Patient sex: F
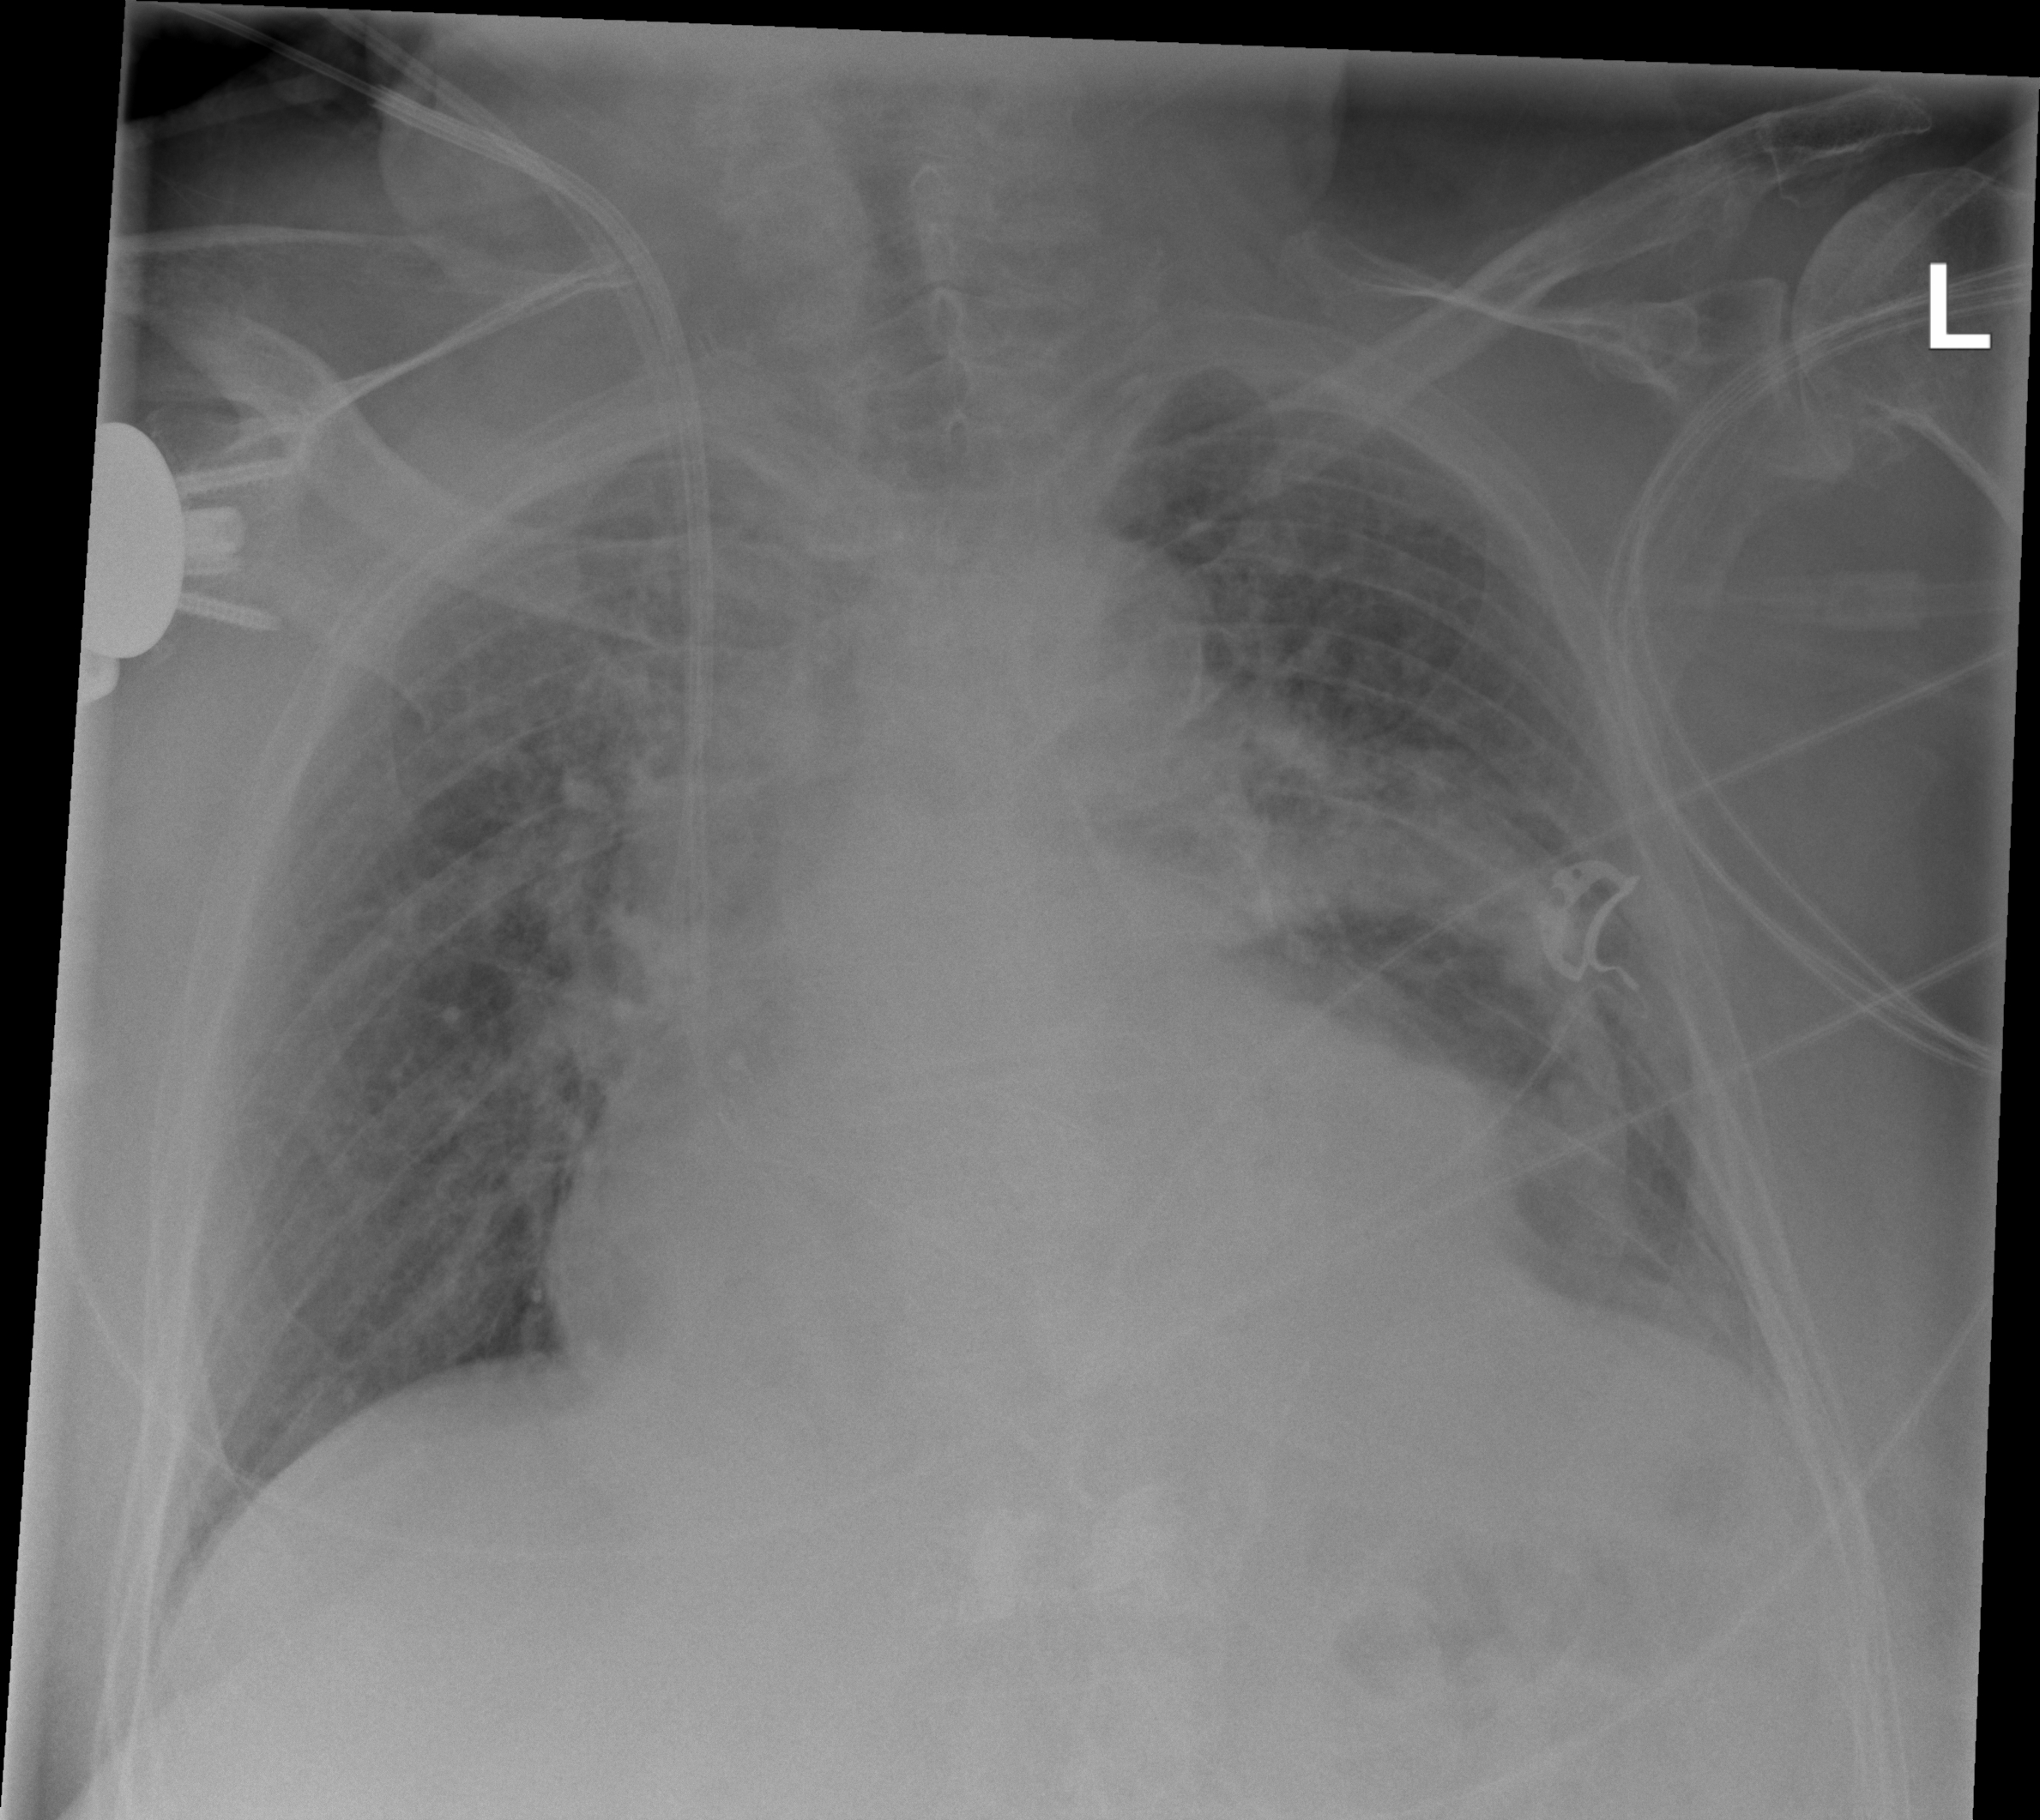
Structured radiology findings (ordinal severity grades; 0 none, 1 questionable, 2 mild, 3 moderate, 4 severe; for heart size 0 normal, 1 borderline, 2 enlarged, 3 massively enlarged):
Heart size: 2
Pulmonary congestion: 2
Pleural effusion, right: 0
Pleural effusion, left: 2
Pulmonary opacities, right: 2
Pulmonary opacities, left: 2
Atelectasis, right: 0
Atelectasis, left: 2